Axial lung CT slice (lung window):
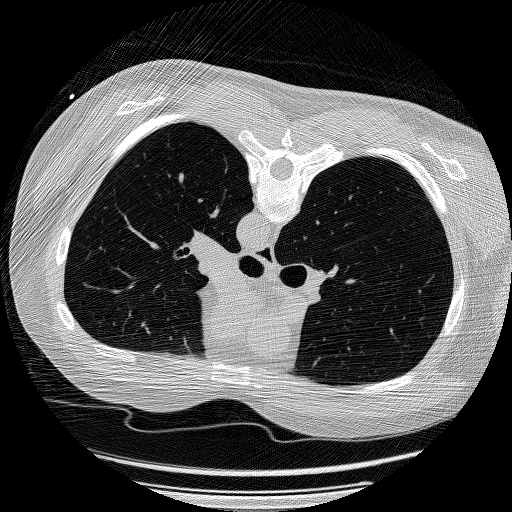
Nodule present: no